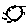
Label: sun